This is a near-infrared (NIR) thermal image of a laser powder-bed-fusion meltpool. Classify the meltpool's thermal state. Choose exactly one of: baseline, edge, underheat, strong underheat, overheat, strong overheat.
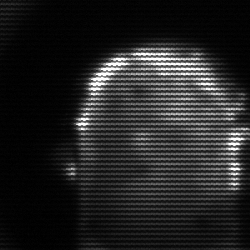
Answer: baseline